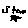
Label: star